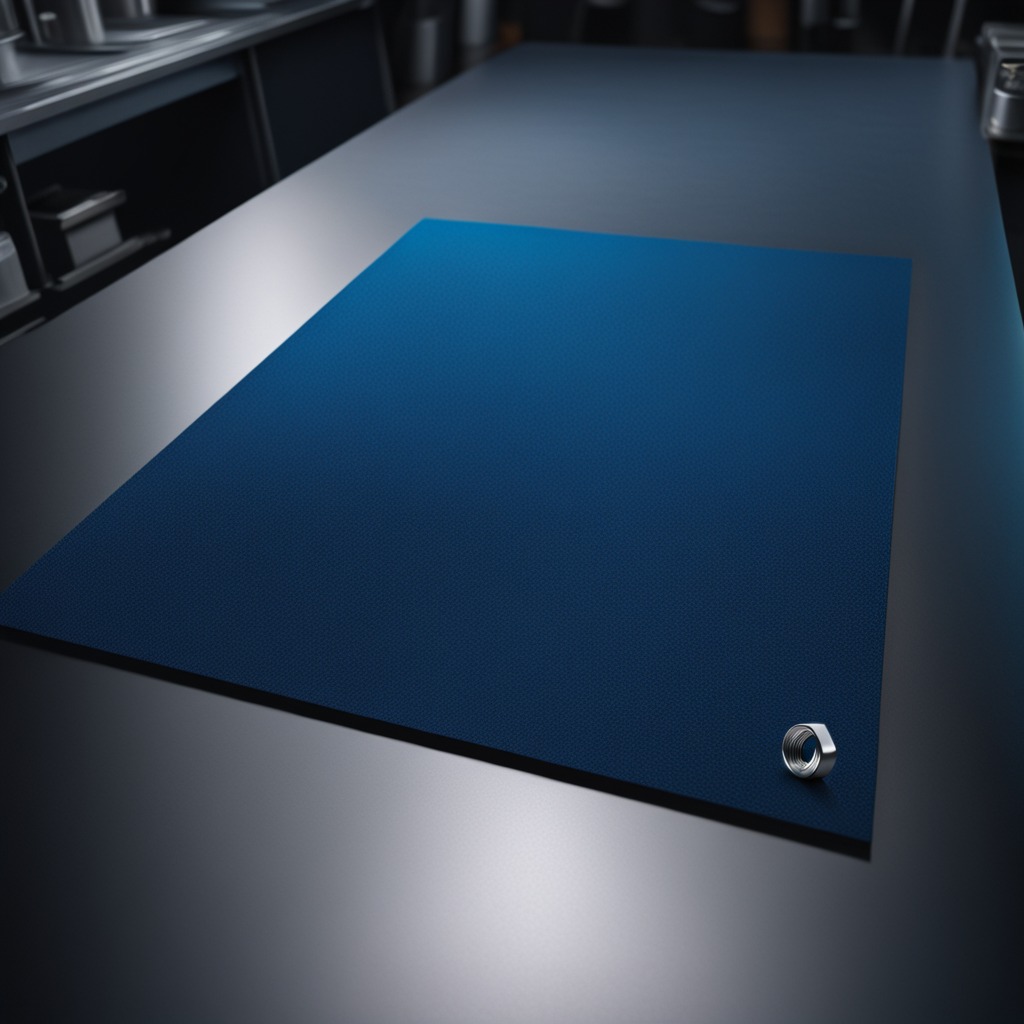
A metal nut is lying on the granite tabletop.